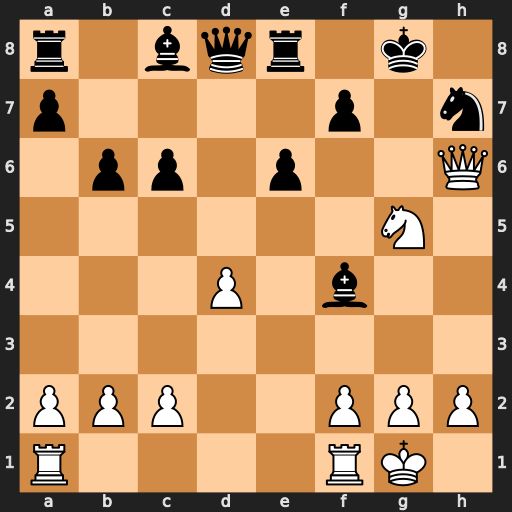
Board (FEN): r1bqr1k1/p4p1n/1pp1p2Q/6N1/3P1b2/8/PPP2PPP/R4RK1
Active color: w
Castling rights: -
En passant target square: -
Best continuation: Qxh7+ Kf8 Qxf7#